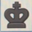
Piece: bK